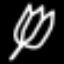
Label: leaf